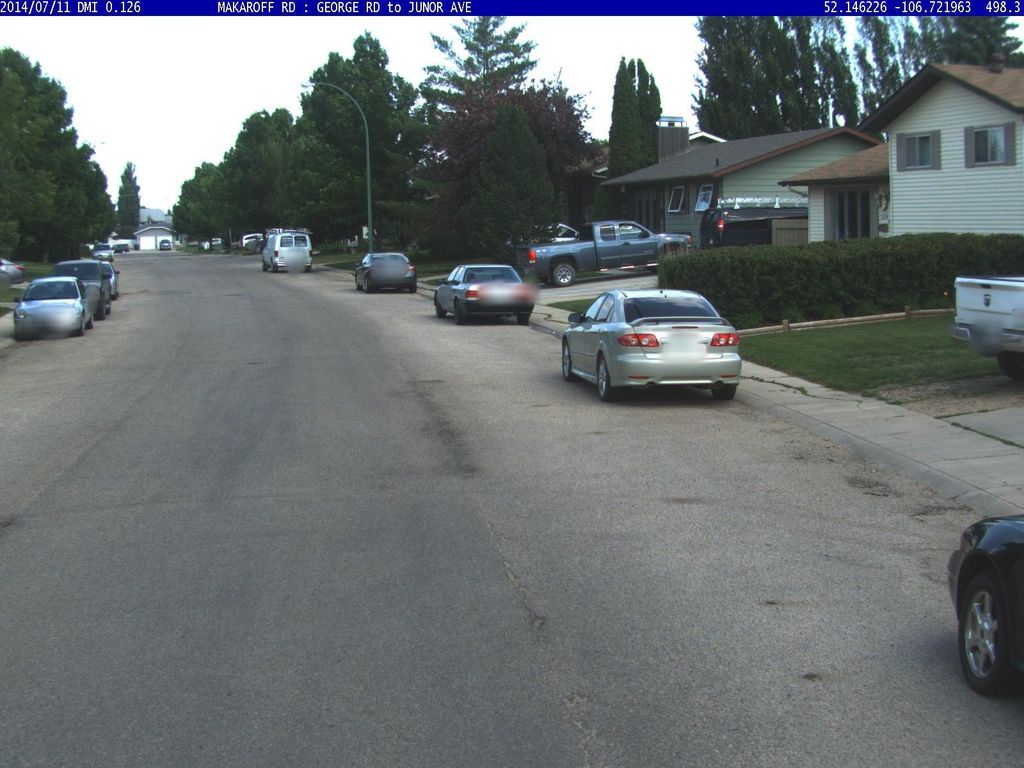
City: saskatoon